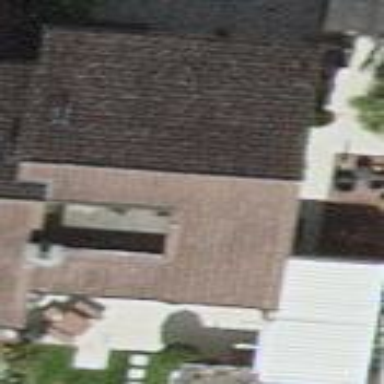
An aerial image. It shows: Semidetached house with gabled tile roof.